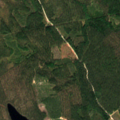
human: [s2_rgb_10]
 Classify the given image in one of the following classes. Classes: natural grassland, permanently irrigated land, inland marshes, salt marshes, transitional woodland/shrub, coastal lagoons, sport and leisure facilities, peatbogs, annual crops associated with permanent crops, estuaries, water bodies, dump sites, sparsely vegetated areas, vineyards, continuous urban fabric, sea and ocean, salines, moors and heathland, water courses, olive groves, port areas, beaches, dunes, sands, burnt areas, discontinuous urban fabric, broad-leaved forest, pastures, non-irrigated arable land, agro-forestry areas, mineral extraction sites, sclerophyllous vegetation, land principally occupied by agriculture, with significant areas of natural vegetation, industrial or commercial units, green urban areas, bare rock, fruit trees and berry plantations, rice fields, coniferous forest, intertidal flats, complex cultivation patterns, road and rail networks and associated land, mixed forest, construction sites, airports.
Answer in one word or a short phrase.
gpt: mineral extraction sites, coniferous forest, mixed forest